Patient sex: M
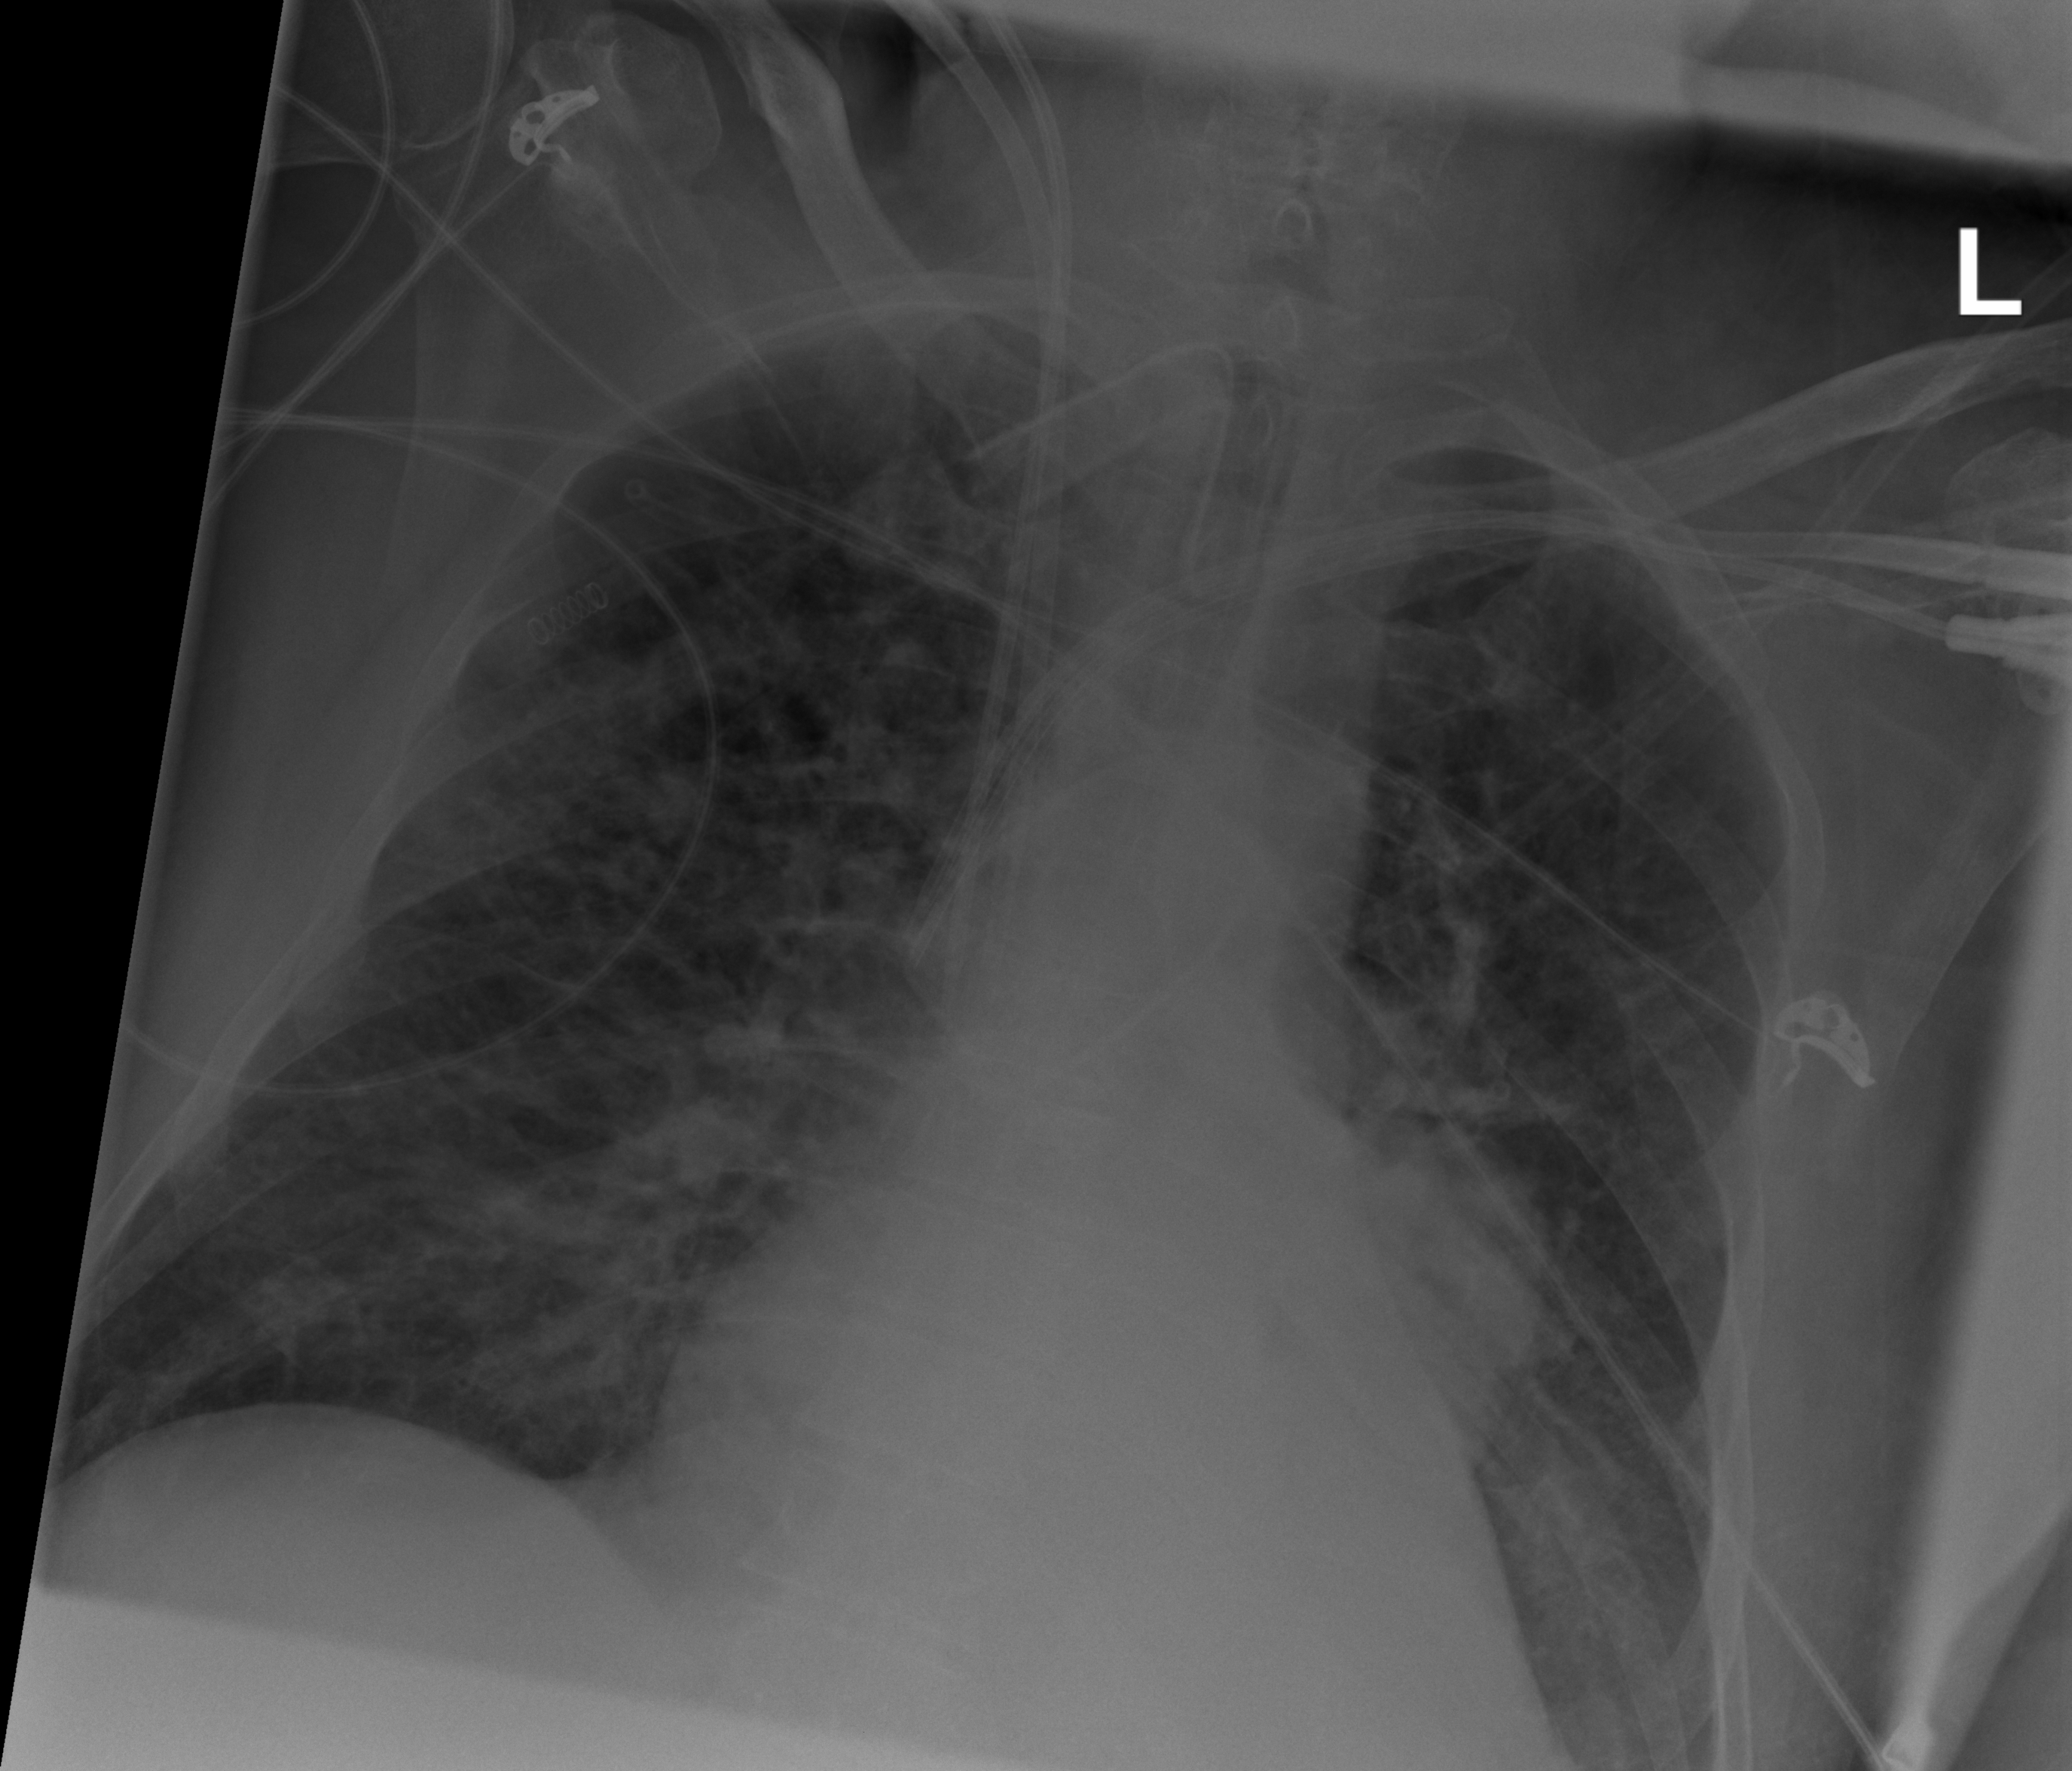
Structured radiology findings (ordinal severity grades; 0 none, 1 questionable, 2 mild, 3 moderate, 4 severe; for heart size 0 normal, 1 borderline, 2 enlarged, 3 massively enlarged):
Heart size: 1
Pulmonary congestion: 0
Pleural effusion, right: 0
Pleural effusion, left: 2
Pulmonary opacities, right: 3
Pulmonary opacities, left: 2
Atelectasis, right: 0
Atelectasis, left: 2